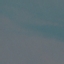
Land use / land cover class: SeaLake